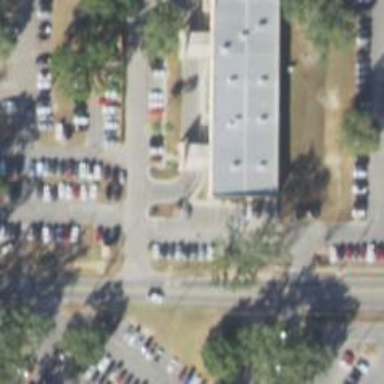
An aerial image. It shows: Parking space.